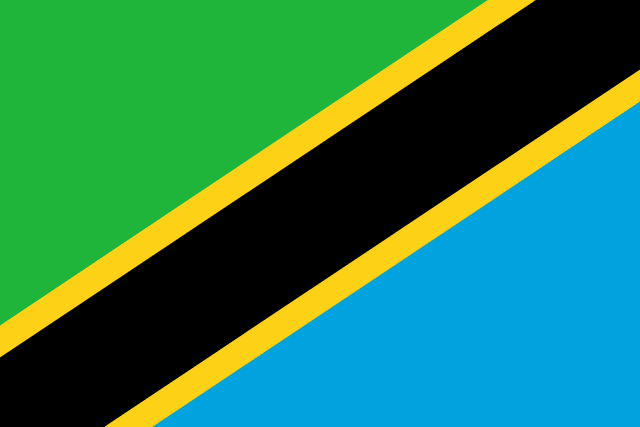
Country: Tanzania
Country code: tz